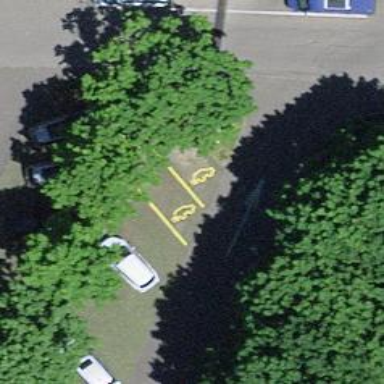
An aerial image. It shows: Charging station.